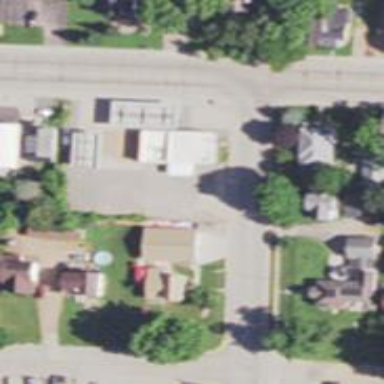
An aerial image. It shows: Convenience shop.